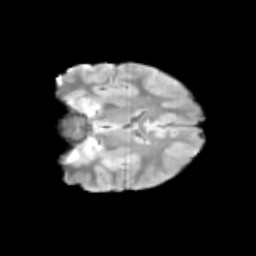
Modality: T2w
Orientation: coronal
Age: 9
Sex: male
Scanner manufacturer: siemens
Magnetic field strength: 3 T
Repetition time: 3.8 s
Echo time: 0.07 s